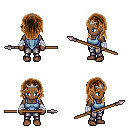
a pixel art fantasy rpg character, female body template, human, dark skin, blue vest, metal pants, brown long hairstyle, silver tiara, white cloth bandages, spear, four views (front, back, left, right), 2x2 character sprite sheet, small pixel art, hard edges, no anti-aliasing